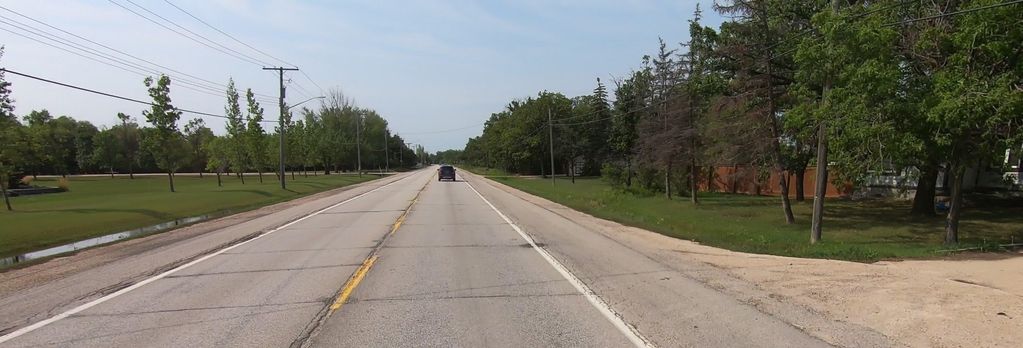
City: winnipeg